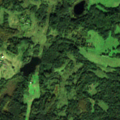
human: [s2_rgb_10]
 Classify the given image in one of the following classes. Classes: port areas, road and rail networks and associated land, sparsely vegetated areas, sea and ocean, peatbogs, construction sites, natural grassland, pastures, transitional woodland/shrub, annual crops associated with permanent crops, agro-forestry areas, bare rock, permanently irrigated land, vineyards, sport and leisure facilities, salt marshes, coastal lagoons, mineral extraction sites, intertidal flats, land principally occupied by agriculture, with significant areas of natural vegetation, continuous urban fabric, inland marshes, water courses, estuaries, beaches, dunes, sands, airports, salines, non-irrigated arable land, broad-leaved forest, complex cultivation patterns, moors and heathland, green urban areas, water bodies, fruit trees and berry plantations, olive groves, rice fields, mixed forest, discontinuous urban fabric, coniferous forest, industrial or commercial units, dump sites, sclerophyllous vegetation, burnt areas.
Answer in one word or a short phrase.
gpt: pastures, land principally occupied by agriculture, with significant areas of natural vegetation, broad-leaved forest, mixed forest, transitional woodland/shrub